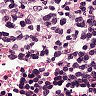
Metastatic tissue present: no